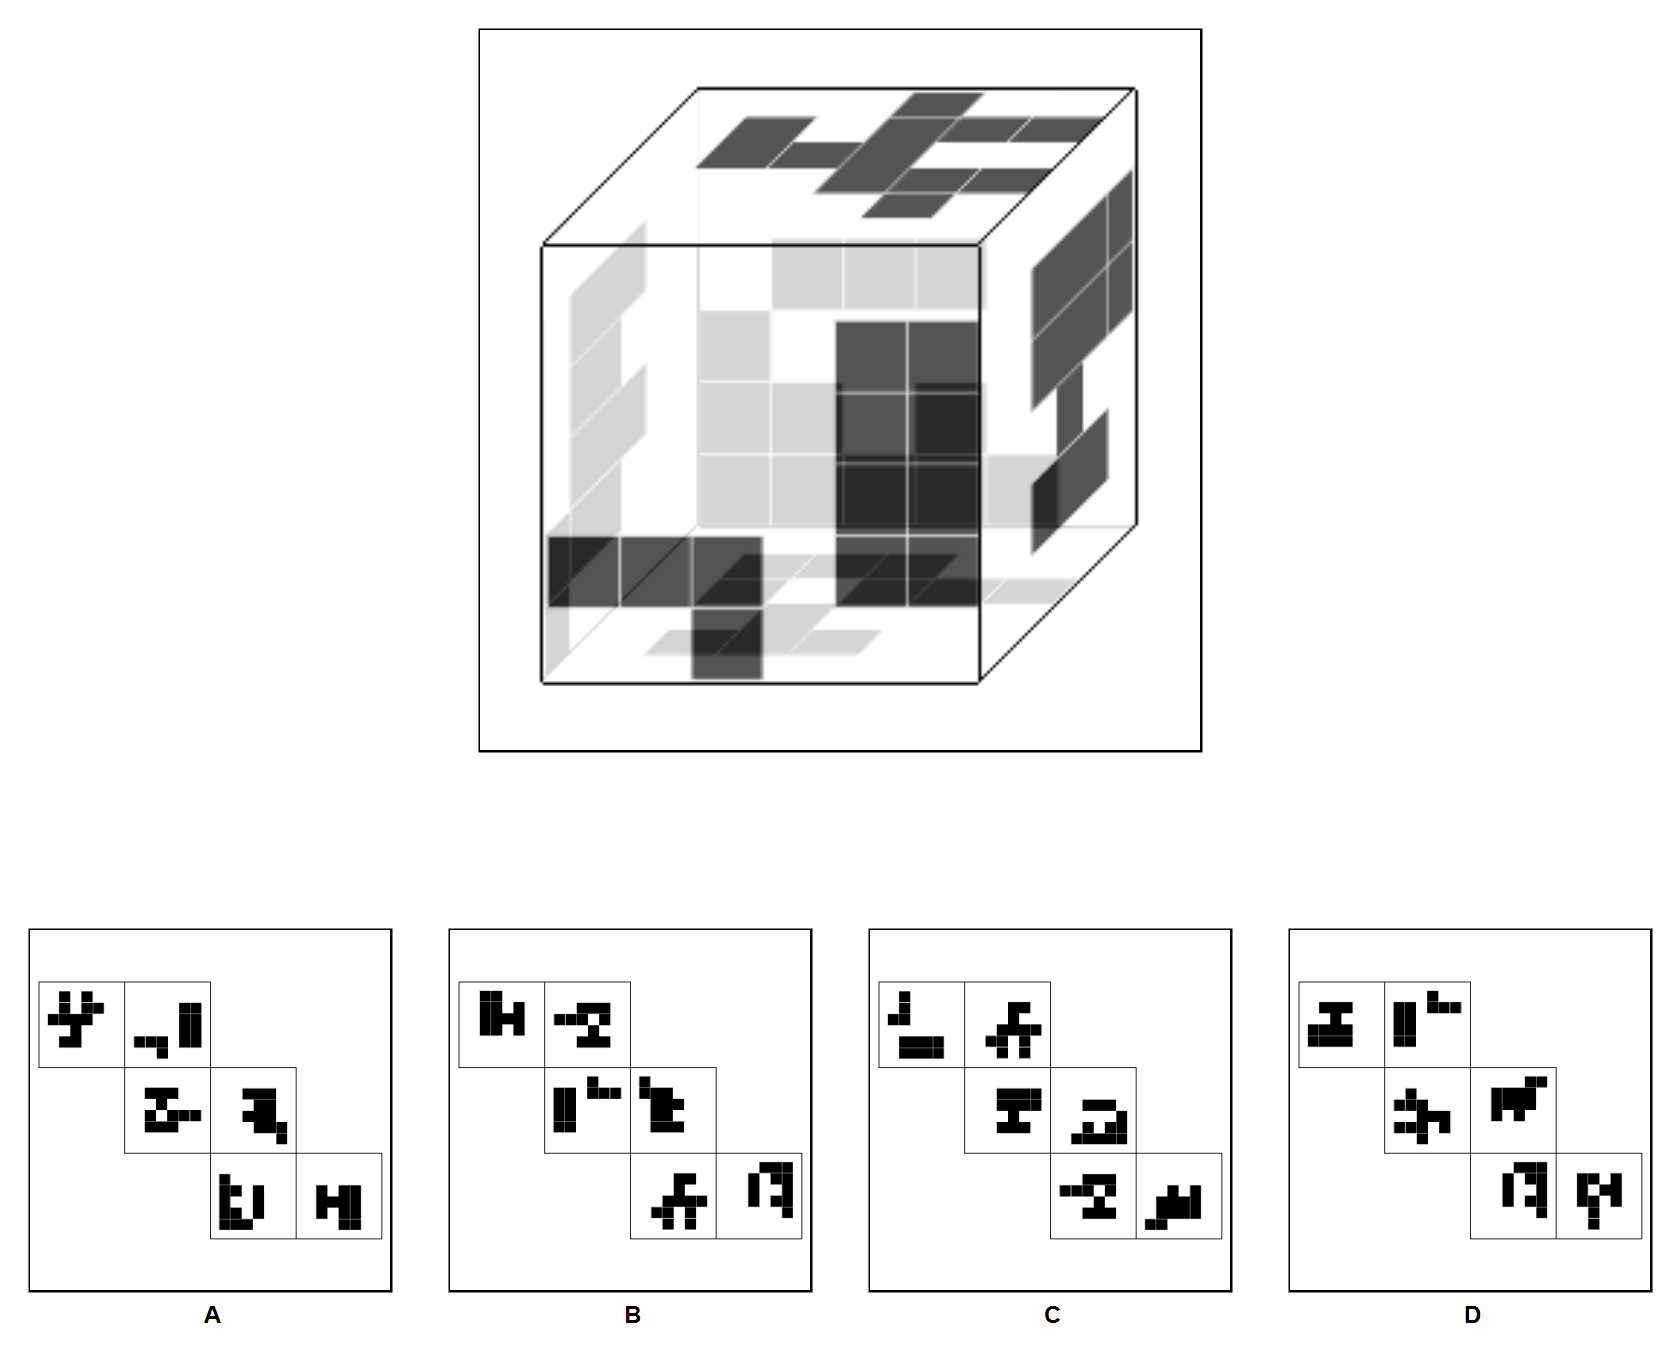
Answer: A